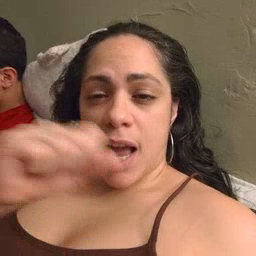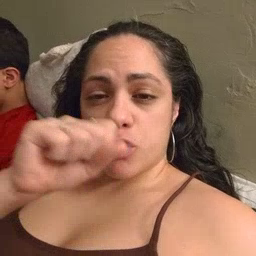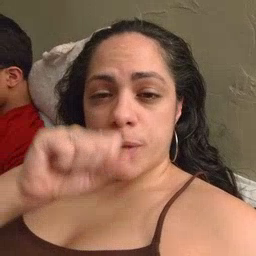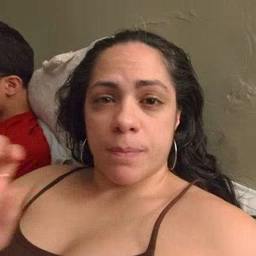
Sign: icecream